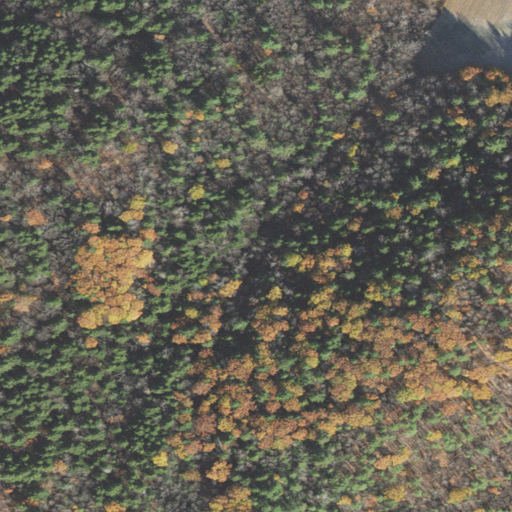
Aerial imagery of gap in Vermont named Ascutney Notch containing evergreen forest, deciduous forest, mixed forest, open development, pasture, and low intensity development